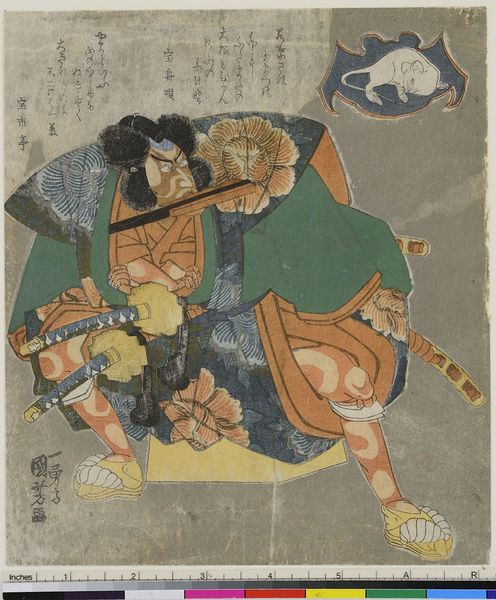
Künstler: Utagawa Kuniyoshi
Standort: Hamburg
Institution: Museum für Kunst und Gewerbe Hamburg
Schlagwörter: blau, fuß, kämpfer, mann, umhang, gelb, grün, grau, haar, orange, rot, fächer, maus, füße, holzschnitt, japan, schrift, schuhe, grafik, graphik, stuck, schriftzeichen, blumenmuster, asien, druck, druckgraphik, druckgrafik, schwert, schwerter, schuh, sandale, krieger, zeit, schu, schauspieler, farbholzschnitt, schauspielerin, maßstab, ratte, nager, kimono, samurai, kabuki, edo, mundharmonika, reproduktionen, druckerzeugnisse, nagetiere, blindprägedruck, blinddruck, chian, mäusejagd